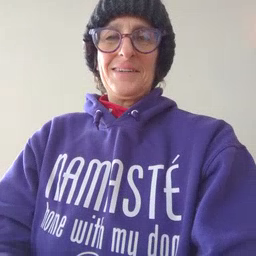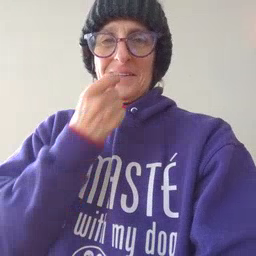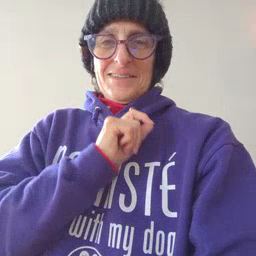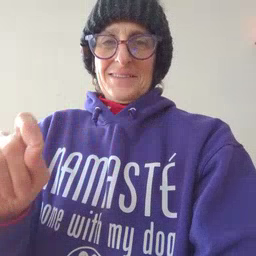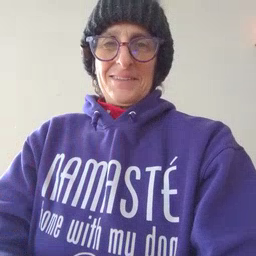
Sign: pencil